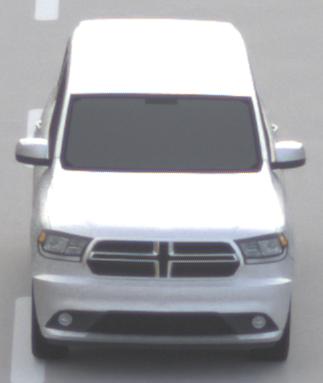
Make: Dodge
Model: Durango
Detailed model: Gen. 3
Model produced from: 2010
Doors: 5
Color: white
Road condition: dry road
Daytime: morning or afternoon
Contrast: low contrast